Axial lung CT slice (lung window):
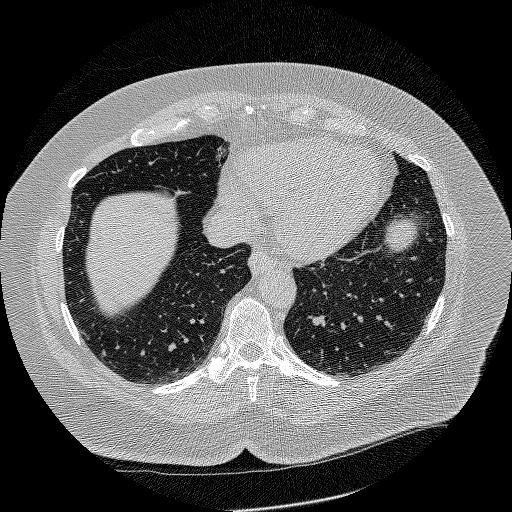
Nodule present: no